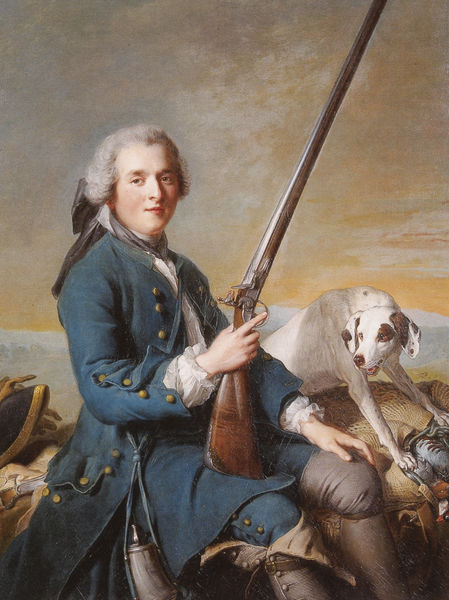
Titel: Porträt eines Mannes als Jäger
Institution: Privatsammlung.
Schlagwörter: blau, gemälde, hand, himmel, mann, schatten, vogel, weiß, wolken, gelb, landschaft, sitzen, abend, braun, finger, frankreich, frisur, grau, haar, handschuh, hell, hintergrund, holz, hut, kleid, köpfe, licht, mund, nase, orange, schwarz, stirn, türkis, blick, dalmatiner, hund, rot, tier, malerei, rock, schleife, flasche, hemd, hose, jacke, arm, augen, band, barock, bluse, gesicht, haarschmuck, kragen, mensch, ärmel, bildnis, herr, horn, hände, portrait, porträt, öl, dämmerung, horizont, vögel, sonne, auge, gewand, gold, haare, mantel, sitzend, adel, england, knopf, lippen, ohren, puder, rokoko, rosa, reiter, perücke, lächeln, wangen, sitz, schuhe, sonnenuntergang, rast, rand, friedrich, ölgemälde, kissen, könig, bordüre, zopf, halstuch, pfoten, junge, knie, knöpfe, gehrock, kniestück, masche, ideal, militär, revolution, uniform, soldat, waffe, lauf, engländer, adeliger, manschetten, offizier, stiefel, herrscher, beutel, fürst, jagd, flecken, pfote, biedermeier, beute, jäger, reh, strecke, gewehr, lässig, jagdhund, aristokrat, fleckig, flinte, adliger, besatz, treu, hahn, lord, meute, haarschleife, abzug, sitzender, schusswaffe, schießen, graf, nattier, pulver, pulverfass, perrücke, jagdszene, apotheose, aristokratie, stifel, jagdhorn, büchse, jagdgewehr, kniehosen, beinkleid, milität, köter, trinkflasche, muskete, dreiviertelportrait, goldknöpfe, schweißhund, auslöser, sizen, gewhr, knöpge, jagdrock, jean-marc nattier, schossrock, sitzel, jagdflinte, adelinger, gerader blick, hund jagen, karabiner, mann blau, pulverbüchse, pulverfässchen, schiesseisen, steinschlossgewehr, töhle, töle, uniform7flinte, 18. jh., achzehntes jahrhundert, 19. jhd, mitiltär, oferd, rebhung, haasr, pulverhorn, bello, goldene knöpfe, schwarzpulver, aristrokrat, jagdhund+, man with rifle